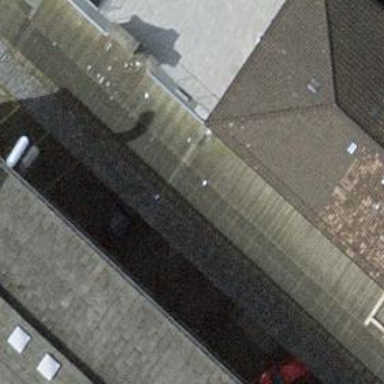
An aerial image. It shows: View of roof of building.